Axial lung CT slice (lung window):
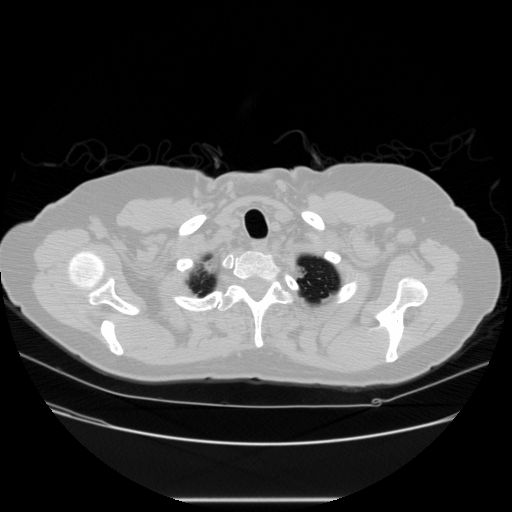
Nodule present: no